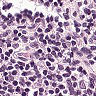
Metastatic tissue present: no